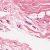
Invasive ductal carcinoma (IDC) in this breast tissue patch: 0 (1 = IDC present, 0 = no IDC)